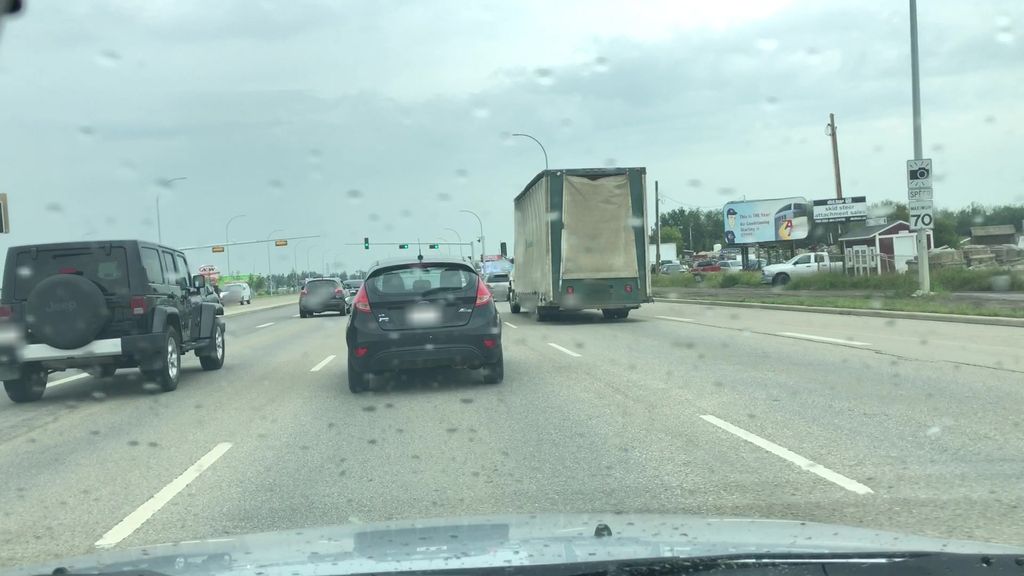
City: edmonton